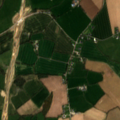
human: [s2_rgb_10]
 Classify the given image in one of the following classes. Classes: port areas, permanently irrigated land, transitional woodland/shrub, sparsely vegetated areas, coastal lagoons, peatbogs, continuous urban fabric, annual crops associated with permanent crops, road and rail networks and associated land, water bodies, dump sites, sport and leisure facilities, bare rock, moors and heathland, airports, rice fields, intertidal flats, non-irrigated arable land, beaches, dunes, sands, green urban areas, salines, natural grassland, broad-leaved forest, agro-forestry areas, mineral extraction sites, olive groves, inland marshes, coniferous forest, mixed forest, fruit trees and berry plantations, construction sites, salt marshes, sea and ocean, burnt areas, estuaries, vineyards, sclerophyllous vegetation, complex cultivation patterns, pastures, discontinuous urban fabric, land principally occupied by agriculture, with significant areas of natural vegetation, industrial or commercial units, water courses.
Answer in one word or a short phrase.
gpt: construction sites, non-irrigated arable land, pastures